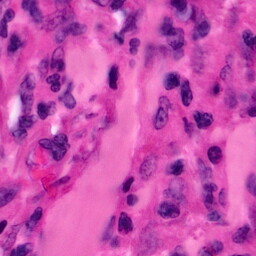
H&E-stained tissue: Pancreatic